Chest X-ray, AP view. Patient: 45 years old, sex M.
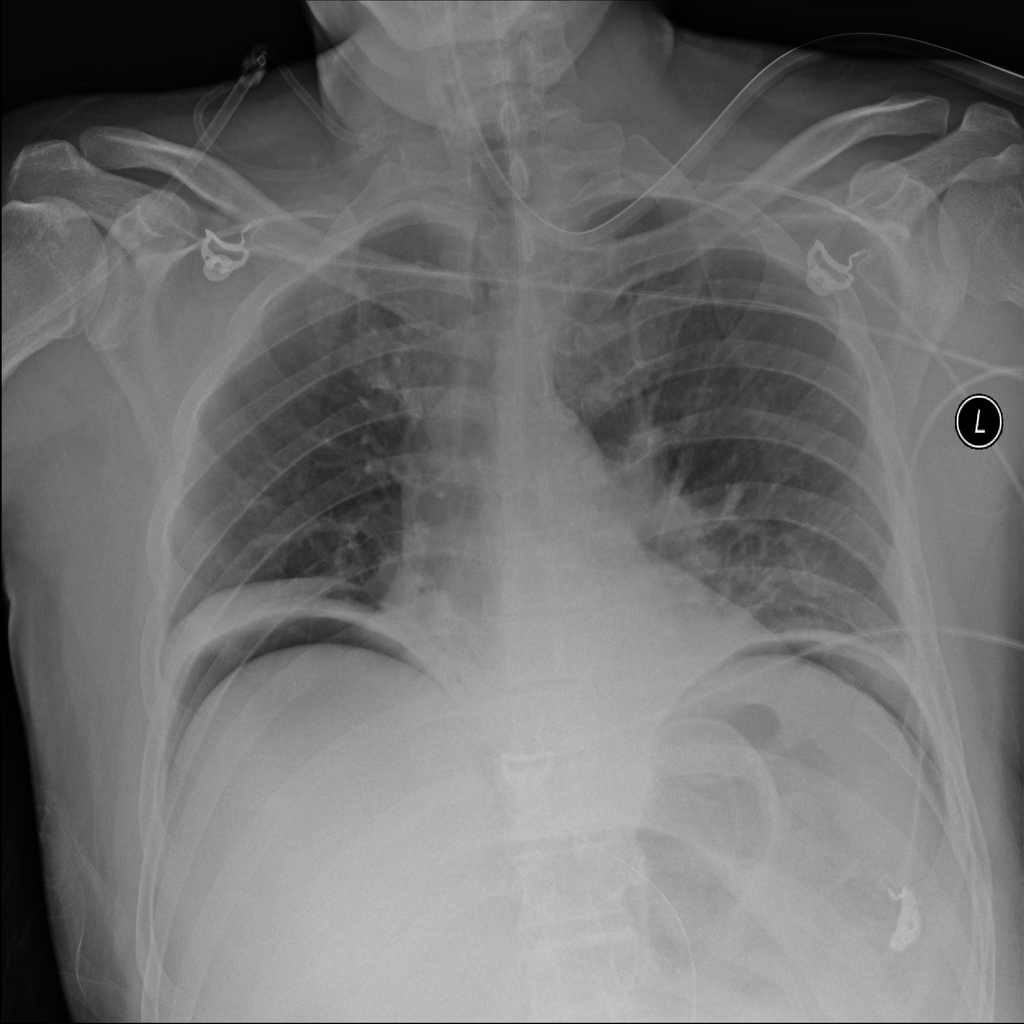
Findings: Atelectasis